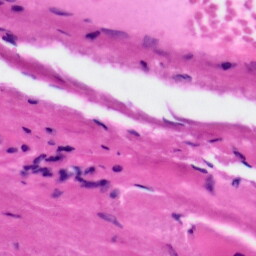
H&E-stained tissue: Tonsil